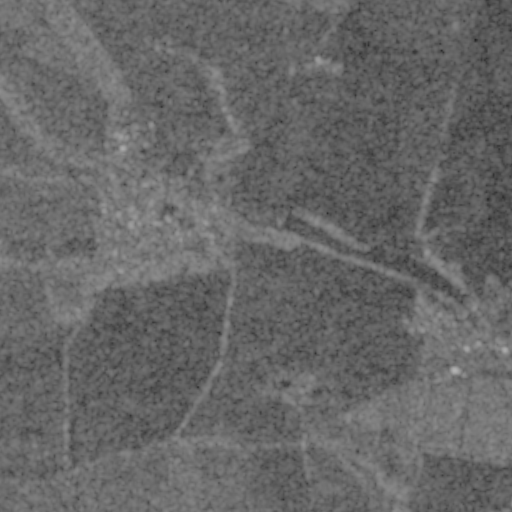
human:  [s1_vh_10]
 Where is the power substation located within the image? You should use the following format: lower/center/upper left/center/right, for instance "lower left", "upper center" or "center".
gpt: The power substation is located in the center left of the image.
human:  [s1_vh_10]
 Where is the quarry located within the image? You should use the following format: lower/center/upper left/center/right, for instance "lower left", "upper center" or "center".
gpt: The quarry is located in the lower right of the image.
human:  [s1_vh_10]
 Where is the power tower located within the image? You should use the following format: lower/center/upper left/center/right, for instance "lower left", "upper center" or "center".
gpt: There is no power tower in the image.

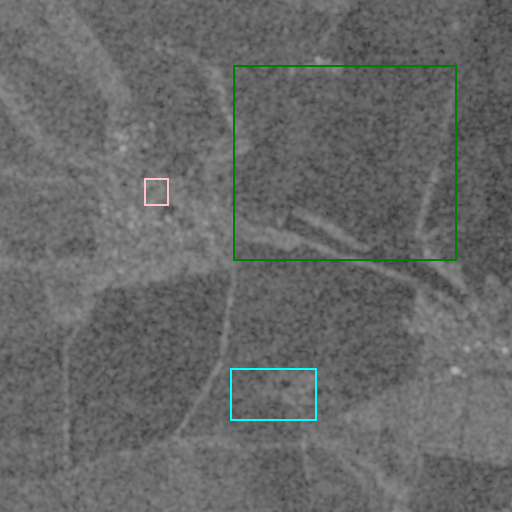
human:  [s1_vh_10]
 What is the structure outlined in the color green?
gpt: The structure outlined in green is a crop field.
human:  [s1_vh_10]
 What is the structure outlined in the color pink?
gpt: The structure outlined in pink is a park.
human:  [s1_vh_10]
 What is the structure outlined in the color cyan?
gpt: The structure outlined in cyan is a quarry.
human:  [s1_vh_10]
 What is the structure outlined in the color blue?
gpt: There is no blue outline.